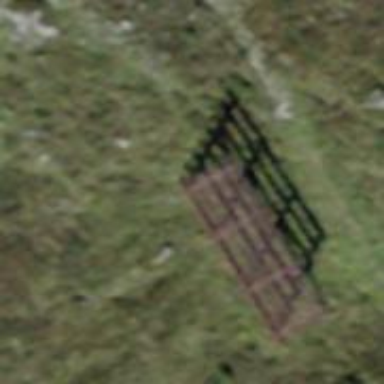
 designed to mitigate snow accumulations in specific area."